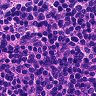
Metastatic tissue present: no